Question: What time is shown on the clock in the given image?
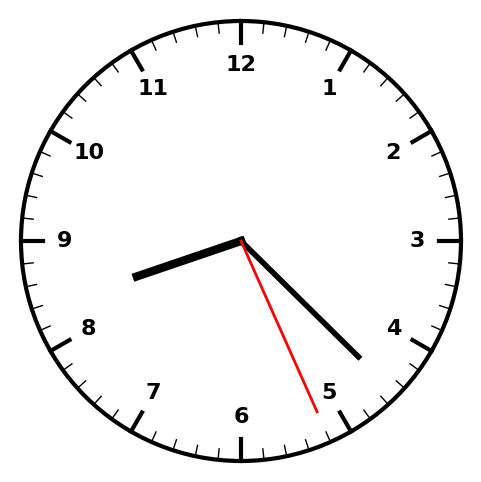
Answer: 08:22:26